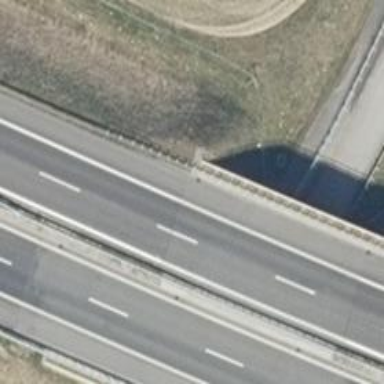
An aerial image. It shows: Asphalt bridge on motorway.